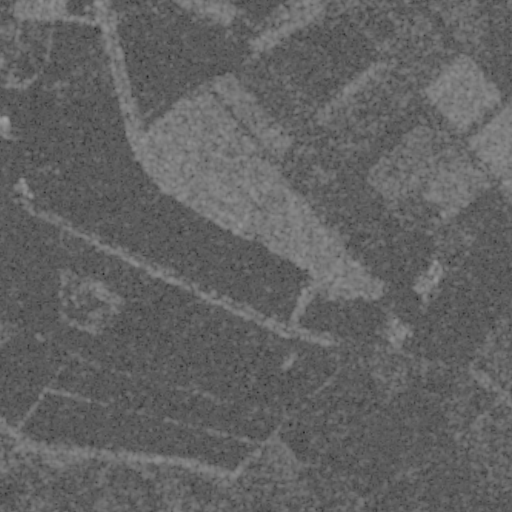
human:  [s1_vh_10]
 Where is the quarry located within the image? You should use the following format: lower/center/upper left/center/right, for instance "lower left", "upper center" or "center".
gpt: The quarry is located in the upper left of the image.
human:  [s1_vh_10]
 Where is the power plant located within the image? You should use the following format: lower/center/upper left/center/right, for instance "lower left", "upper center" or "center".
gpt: There is no power plant in the image.

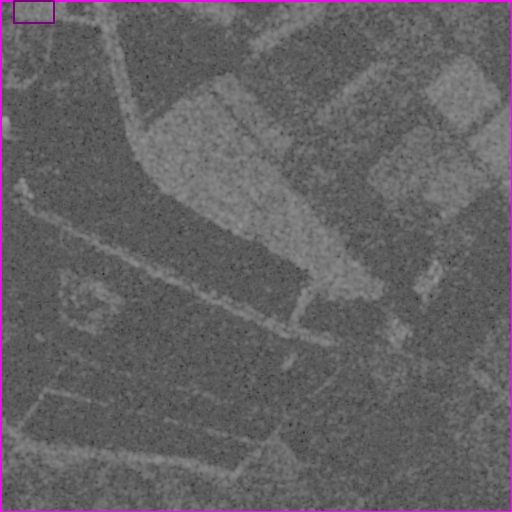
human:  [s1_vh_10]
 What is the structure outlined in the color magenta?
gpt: The structure outlined in magenta is a crop field.
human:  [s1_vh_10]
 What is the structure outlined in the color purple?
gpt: The structure outlined in purple is a quarry.
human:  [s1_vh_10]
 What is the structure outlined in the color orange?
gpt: There is no orange outline.